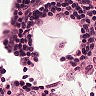
Metastatic tissue present: no